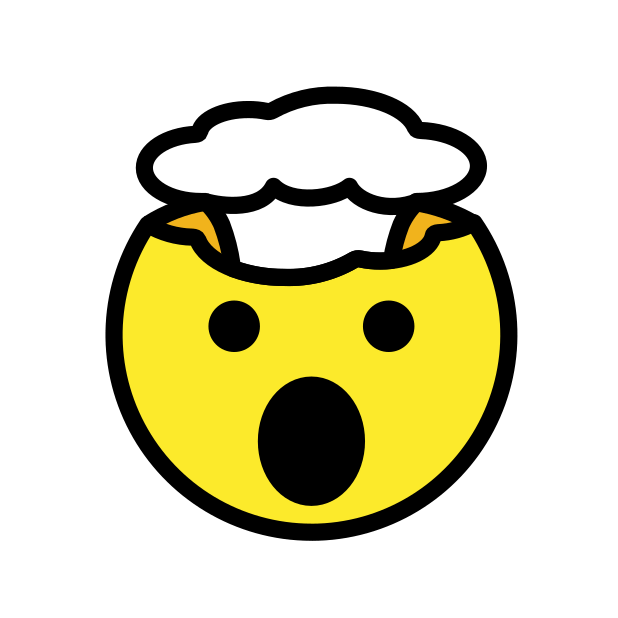
Emoji: 🤯
Name: shocked face with exploding head
Unicode: 0x1f92f